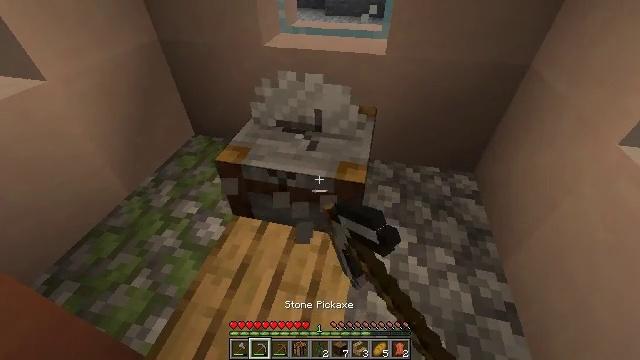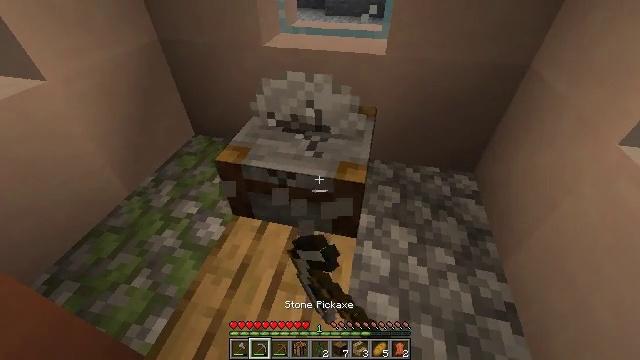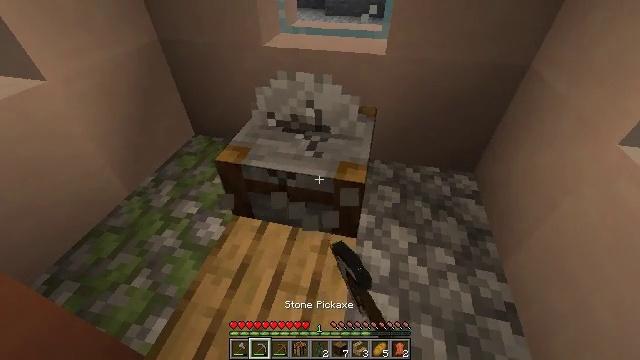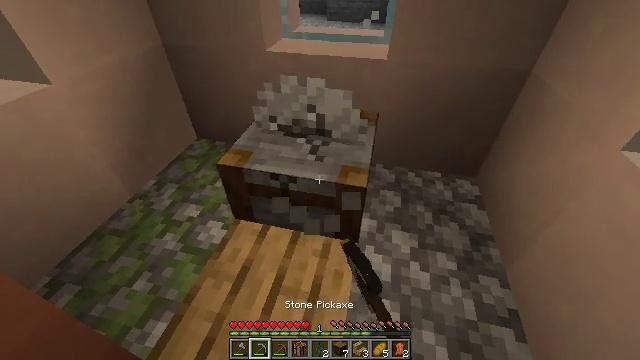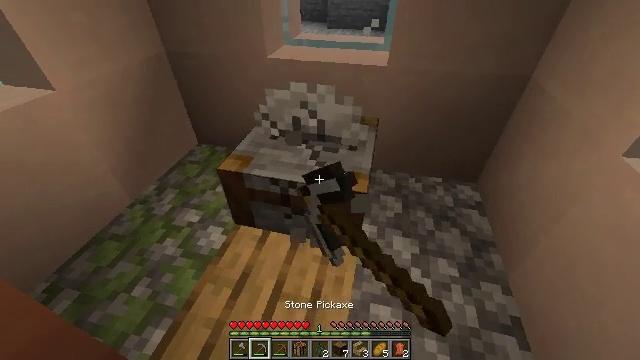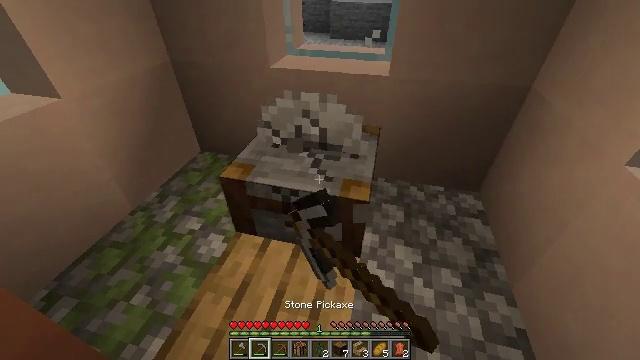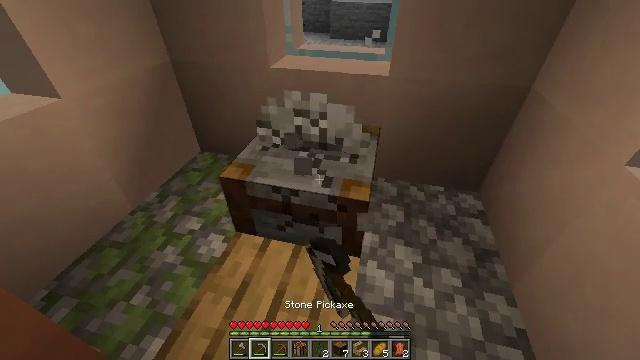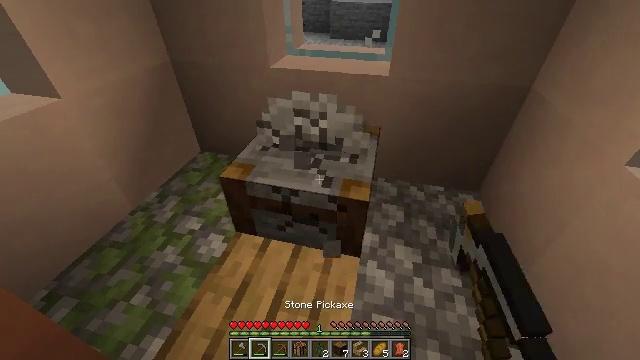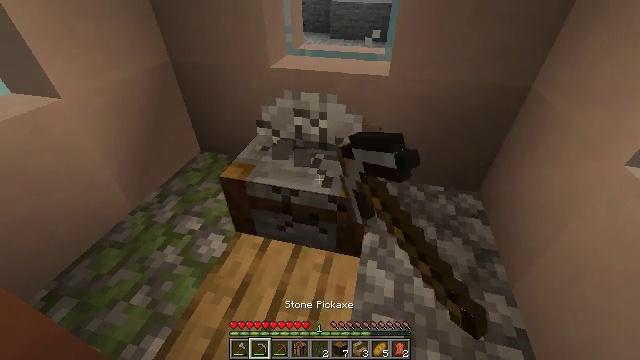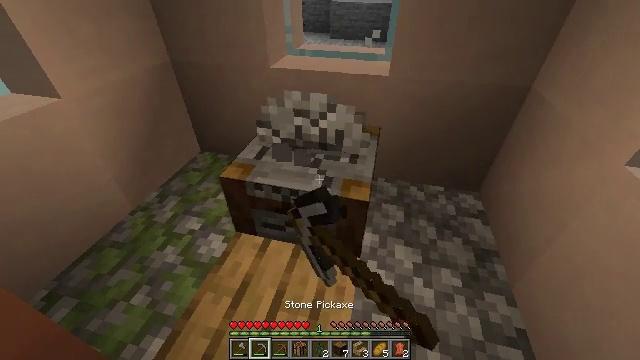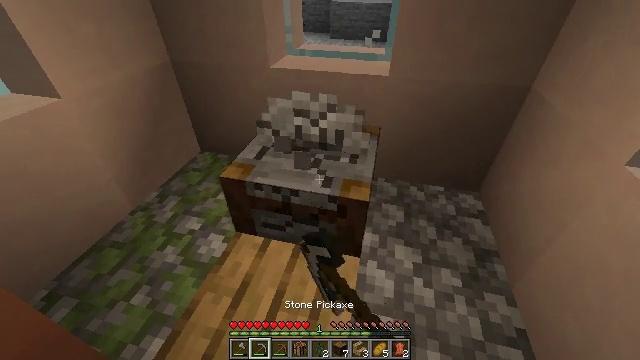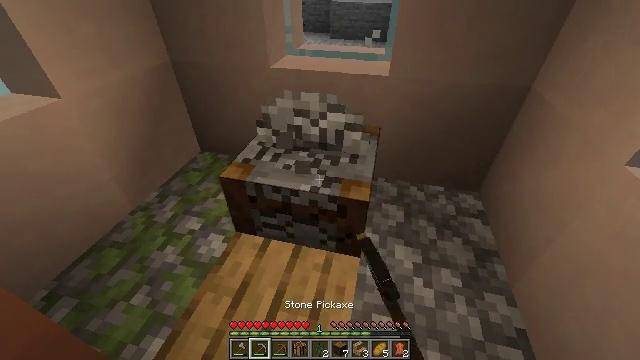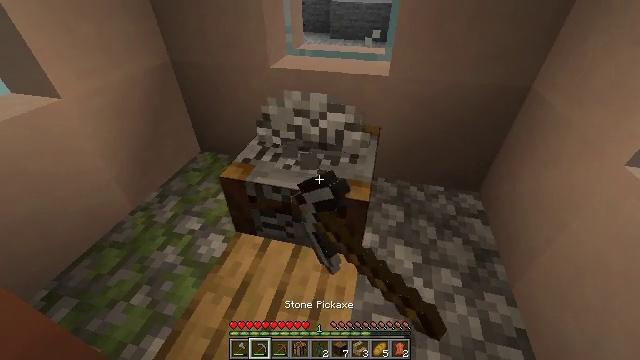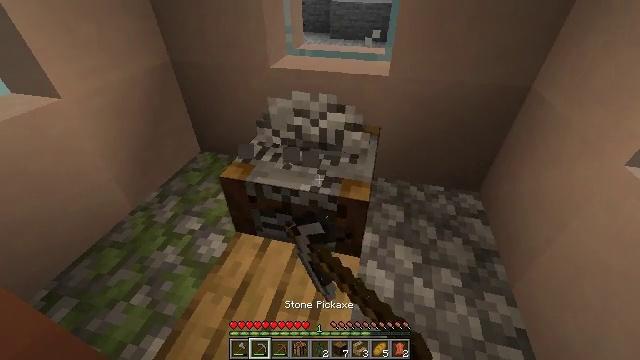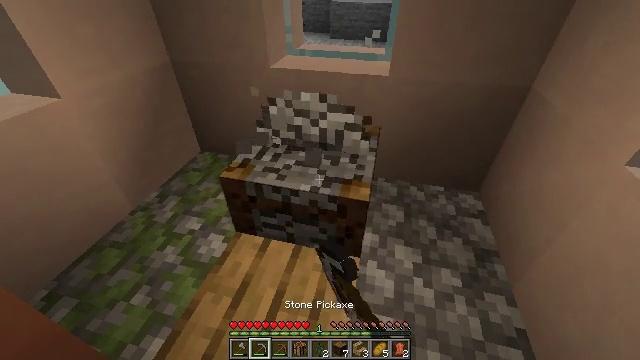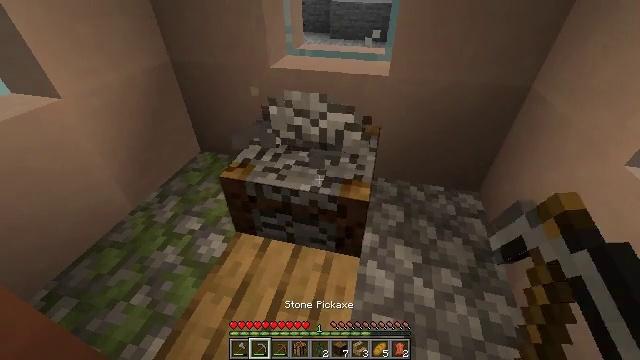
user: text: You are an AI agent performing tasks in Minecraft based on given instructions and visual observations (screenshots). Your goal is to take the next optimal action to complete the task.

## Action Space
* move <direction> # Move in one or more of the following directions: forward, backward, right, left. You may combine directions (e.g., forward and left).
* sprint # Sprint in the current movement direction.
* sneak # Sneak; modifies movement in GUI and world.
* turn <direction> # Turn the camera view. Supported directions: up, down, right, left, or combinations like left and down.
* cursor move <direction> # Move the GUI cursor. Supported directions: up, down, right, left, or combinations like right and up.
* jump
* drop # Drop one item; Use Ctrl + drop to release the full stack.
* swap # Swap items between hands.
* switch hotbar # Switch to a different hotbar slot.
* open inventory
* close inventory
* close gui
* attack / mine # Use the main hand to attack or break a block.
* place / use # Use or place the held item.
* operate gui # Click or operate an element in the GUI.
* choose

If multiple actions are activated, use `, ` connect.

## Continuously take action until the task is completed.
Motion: motion action
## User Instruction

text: Attack the stonecutter to pick it up.
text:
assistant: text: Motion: attack / mine
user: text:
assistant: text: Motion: attack / mine
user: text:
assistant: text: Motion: attack / mine
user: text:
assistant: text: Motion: turn up, attack / mine
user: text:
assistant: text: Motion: turn up, attack / mine
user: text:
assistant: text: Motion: attack / mine
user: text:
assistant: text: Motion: attack / mine
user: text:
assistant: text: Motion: attack / mine
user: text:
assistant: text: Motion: attack / mine
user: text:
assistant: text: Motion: attack / mine
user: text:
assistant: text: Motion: attack / mine
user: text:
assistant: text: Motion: attack / mine
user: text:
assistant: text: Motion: attack / mine
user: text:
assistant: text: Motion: attack / mine
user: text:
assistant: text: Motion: attack / mine
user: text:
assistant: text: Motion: attack / mine
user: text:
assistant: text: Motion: attack / mine
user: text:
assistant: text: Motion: attack / mine
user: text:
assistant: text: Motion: attack / mine
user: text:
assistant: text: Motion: attack / mine
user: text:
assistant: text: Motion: attack / mine
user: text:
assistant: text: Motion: attack / mine
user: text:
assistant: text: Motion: attack / mine